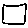
Label: square